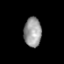
Tissue: prostate
Cell type: T cells
Senescence score: 0.3497
Nuclear area (px): 503
Mean DAPI intensity: 154.07